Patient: sex F, age 67
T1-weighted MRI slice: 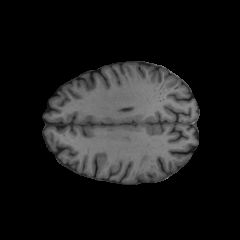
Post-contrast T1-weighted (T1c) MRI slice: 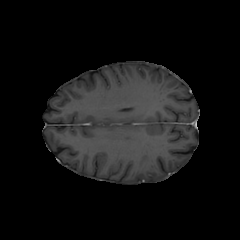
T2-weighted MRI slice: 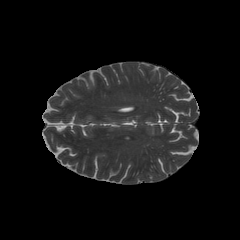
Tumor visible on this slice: no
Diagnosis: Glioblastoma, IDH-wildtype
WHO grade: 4